Question: I've been working on a raytracing algorithm for a class, and have run into a strange problem.

This is the basic scene I'm working on. Nothing major, all okay. Now, my code is organised thusly:
'''
Image* Tracer::render()
{
int w = _scr.width();
int h = _scr.height();
Image* im = new Image(w, h);
int i, j;
for(i = 0; i < h; i++)
{
for(j = 0; j < w; j++)
{
im->setColour(i, j, render(i, j));
}
}
return im;
}
'''
I call this function to generate the image. To colour each pixel:
'''
Vec Tracer::render(int i, int j)
{
Vec pxlcol(0,0,0);
Vec p(0,0,0);
int obj;
Vec dir = _scr.point(i,j);
dir = dir - _obs;
obj = intercept(_obs, dir, p);
if(obj != -1)
{
pxlcol = objCol(_obs, p, obj, _ref);
}
return pxlcol;
}
'''
Where is the following function
'''
int Tracer::intercept(Vec o, Vec d, Vec& p)
{
int obj, k;
Vec temp = o;
Vec ptry = o;
obj = -1;
for(k = 0; k < _nobj; k++)
{
temp = _obj[k]->intercept(o, d);
if( !(temp == o) && (((temp - o).mod() < (ptry - o).mod()) || (ptry == o)))
{
ptry = temp;
obj = k;
}
}
p = ptry;
return obj;
}
'''
which finds the index k of the object that's intercepted by ray starting at and also returns the point where such interception happens, and is the function
'''
Vec Tracer::objCol(Vec o, Vec p, int obj, int r)
{
Vec colour(0,0,0);
Vec point(0,0,0), reflected(0,0,0);
unit ref = _obj[obj]->ref(p);
if((1 - ref) > 0)
point = pointCol(o, p, obj);
if(ref > 0 && r > 0)
reflected = refCol(o, p, _obj[obj]->normal(o, p), r - 1);
colour = (point*(1 - ref)) + (reflected*ref);
return colour;
}
'''
which finds the colour that point sends in the direction knowing that it belongs to object and that the maximum number of reflections allowed is .
When I make the back (white) wall reflective, this is the result:
<URL>
Looks pretty ok, no problems there. Now, if I make the right (blue) wall reflective, the result is this:
<URL>
(I can't post more than 2 links yet, remove the parentheses to see the image). And it gets even worse if I decide to make the reflective:
<URL>
It gets transparent! And I don't know why that would happen, since I look for ray interception before getting to the colours.
Here are my codes for finding the point colour and the reflected colour:
'''
Vec Tracer::pointCol(Vec o, Vec p, int obj)
{
Vec pcol(0,0,0);
Vec inten(0,0,0);
unit cos = 0;
Vec c(0,0,0);
Vec normal = _obj[obj]->normal(o, p);
Vec inter = o;
Vec objcol = _obj[obj]->colour(p);
bool block = false;
if(_amb == 1)
return objcol;
int l = 0;
int k = 0;
for(l = 0; l < _nlight; l++)
{
c = _li[l]->getPos() - p;
block = false;
if(c*normal > 0)
{
for(k = 0; k < _nobj; k++)
{
if(k != obj)
{
inter = _obj[k]->intercept(p, c);
inter = inter - p;
if(!(inter.null()) && (inter.mod() < c.mod()))
{
block = true;
k = _nobj;
}
}
}
if(!block)
{
cos = (c*normal)/(c.mod()*normal.mod());
inten = inten + _li[l]->getInt()*cos;
}
}
}
inten = inten.div(_totalinten);
pcol = objcol*_amb + objcol.multi(inten)*(1 - _amb);
return pcol;
}
'''
The constant _amb defines how much of the light is ambient light and how much is diffuse.
The function returns the pointwise division of the vectors (e.g. (a, b, c).div((x, y, z)) = (a/x, b/y, c/z)). The function does the same for multiplication.
'''
Vec Tracer::refCol(Vec o, Vec p, Vec n, int r)
{
Vec rcol(0,0,0);
Vec i = p - o;
Vec refl(0,0,0);
int obj = 0;
Vec point(0,0,0);
i.normalise();
refl = reflected(i, n);
obj = intercept(p, refl, point);
if(obj != -1)
{
rcol = objCol(p, point, obj, r);
}
return rcol;
}
'''
Since calls with parameter r-1, the number of reflections is bounded above by _ref.
Any idea what could be causing these strange reflection effects?
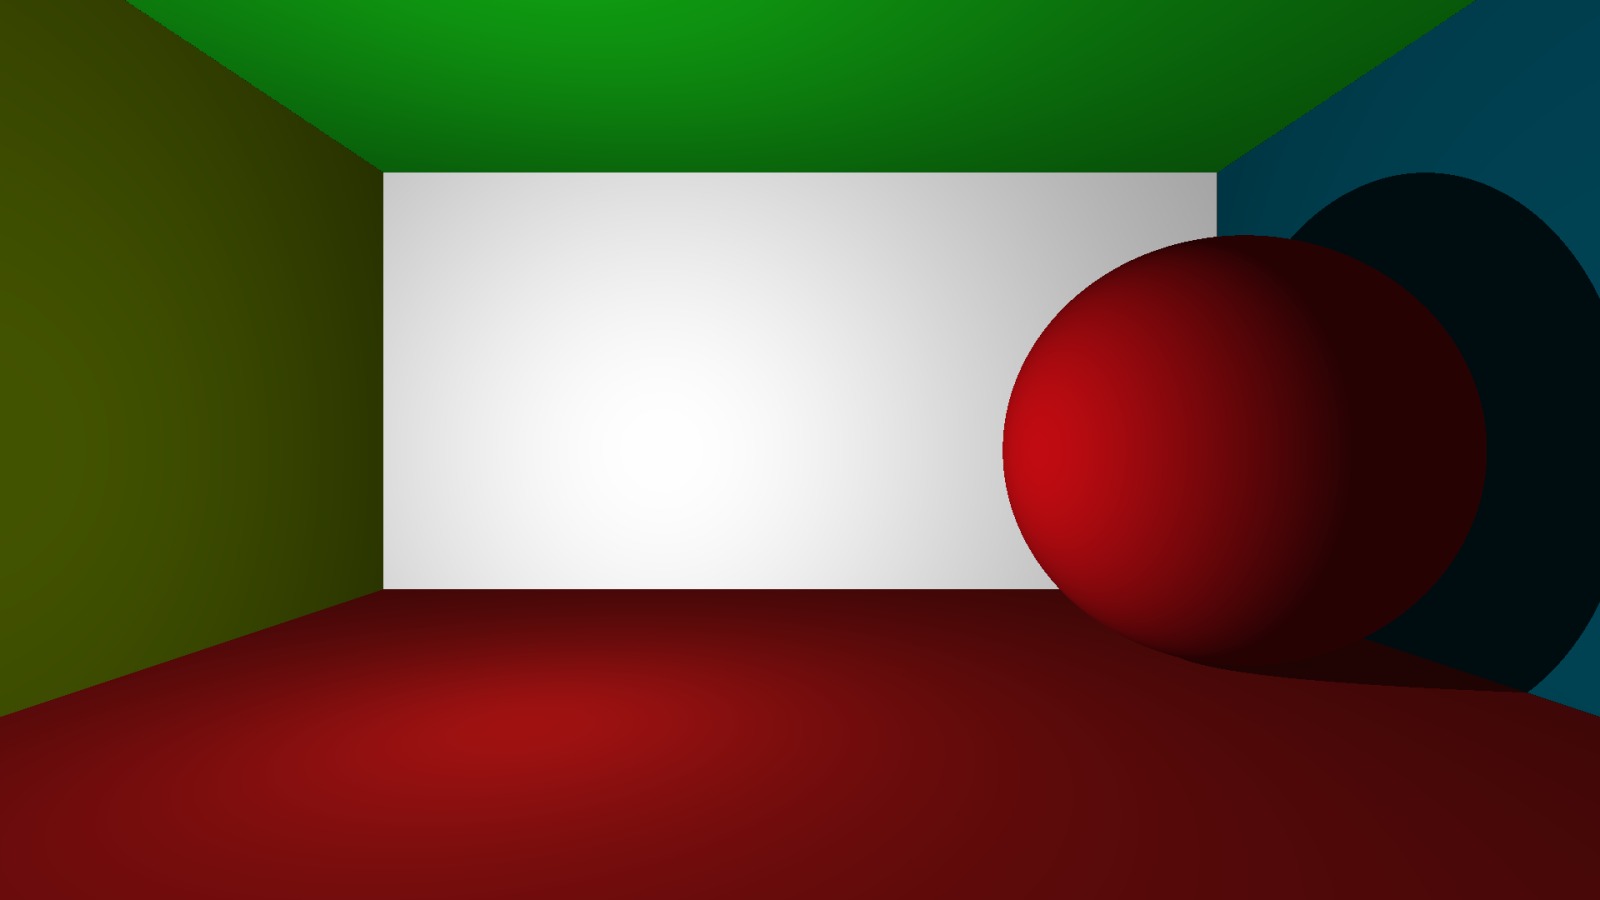
Answer: This was a comment, I made an answer out of it because it seems to work:
Although I haven't checked the code yet, this looks like a z-fighting/floating point comparison problem - try to move the intersection point a bit away from the reflecting object along its normal or make sure the reflected ray can't collide with the original object, this could fix it.
What happens here most likely is that randomly the ray gets reflected by the object, but hits the object again as the intersection point isn't exact (floating point inaccuracy) - this will cause the reflected ray to flip again and get reflected more often or finally go in the right (reflected) direction - or pass through the object in the wrong (original) direction, looking like the object being transparent.